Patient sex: M
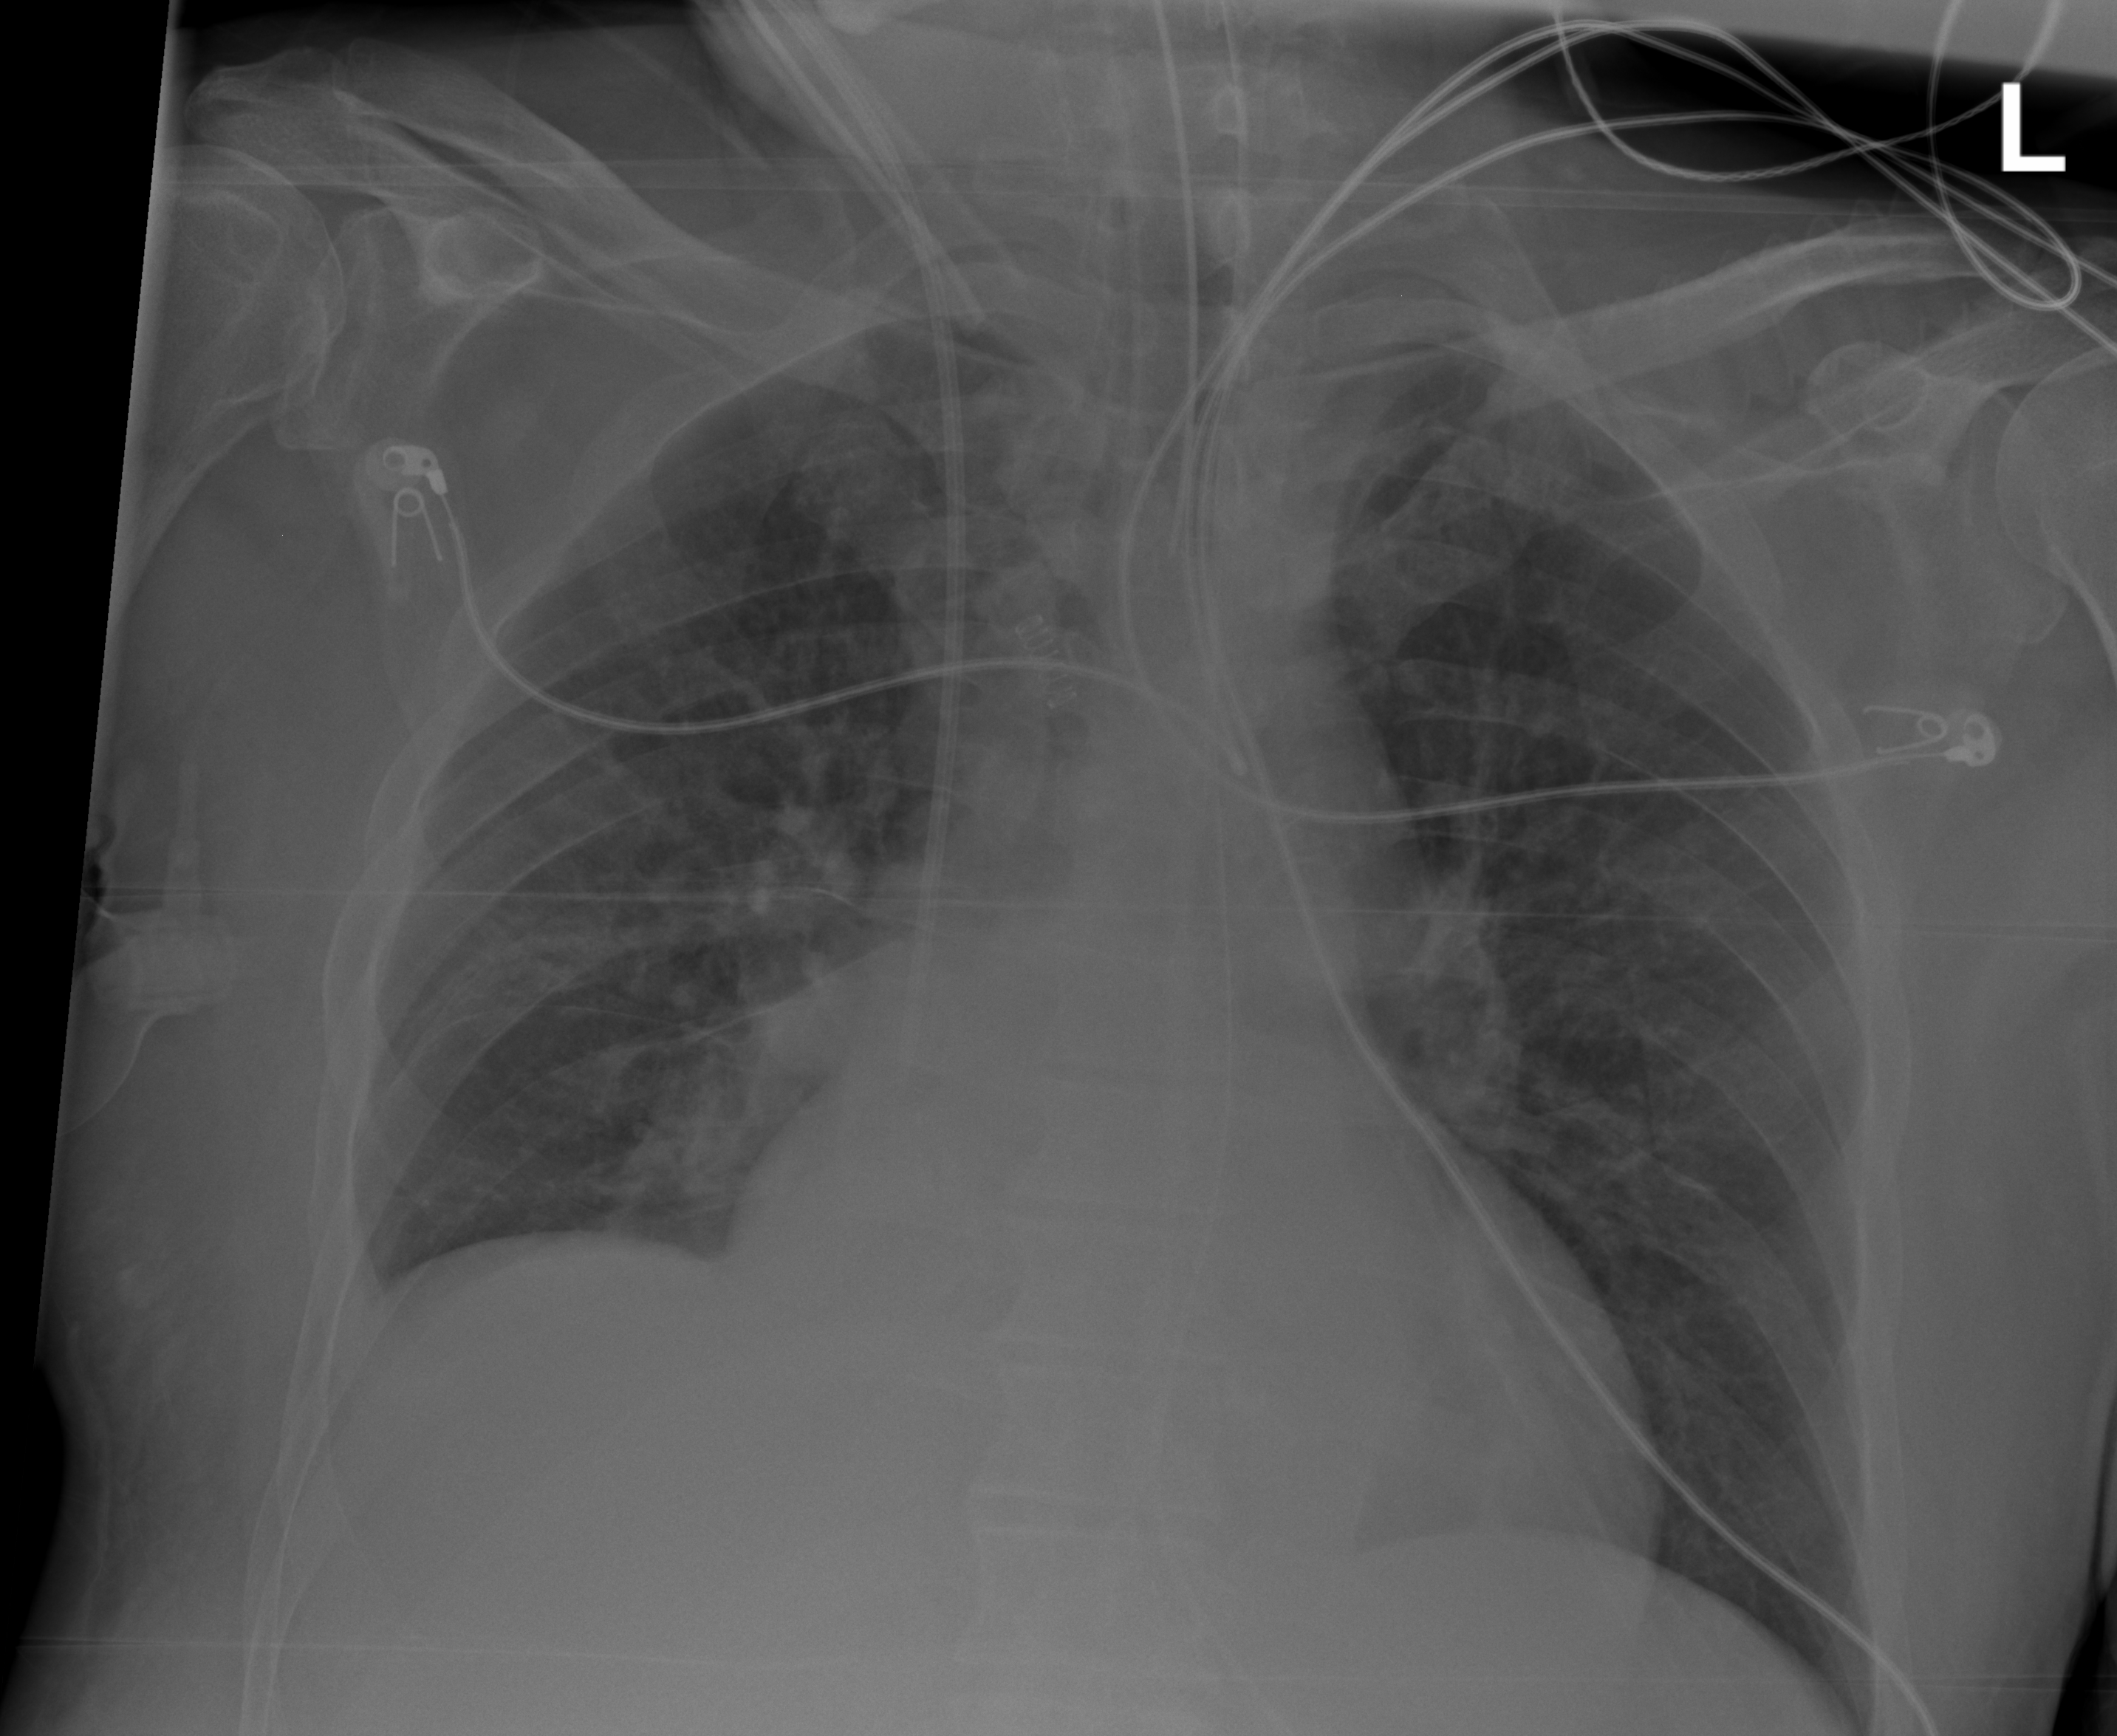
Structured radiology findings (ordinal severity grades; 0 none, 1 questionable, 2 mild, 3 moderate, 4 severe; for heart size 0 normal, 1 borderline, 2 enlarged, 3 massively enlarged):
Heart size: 1
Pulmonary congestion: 2
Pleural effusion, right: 0
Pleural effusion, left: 0
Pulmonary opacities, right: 1
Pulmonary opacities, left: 1
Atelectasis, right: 2
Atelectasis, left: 0